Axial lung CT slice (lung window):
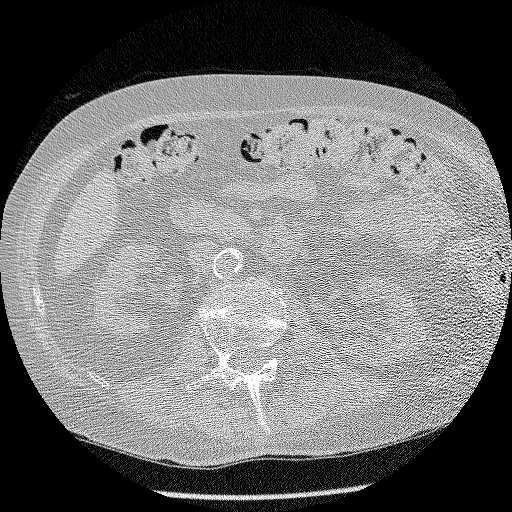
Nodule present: no